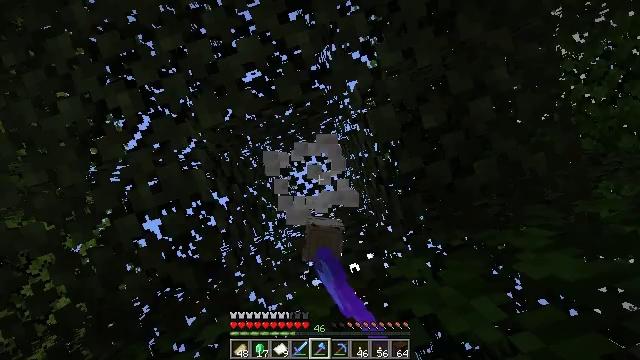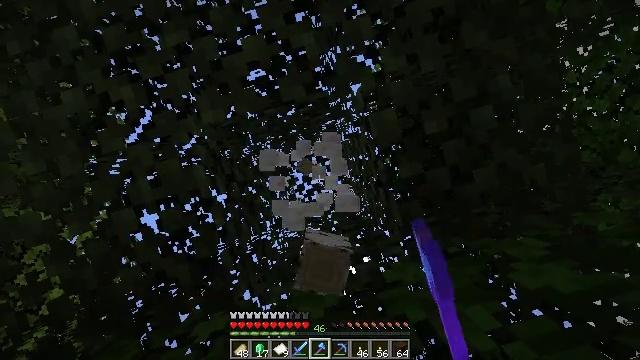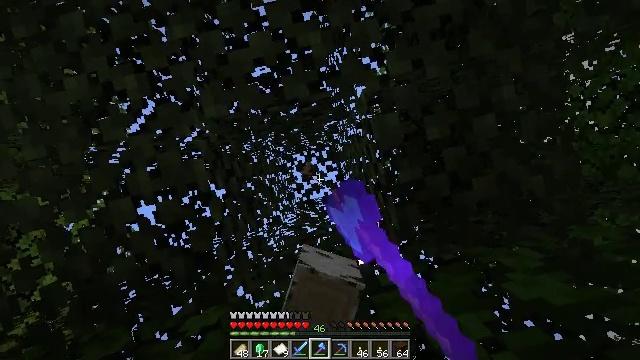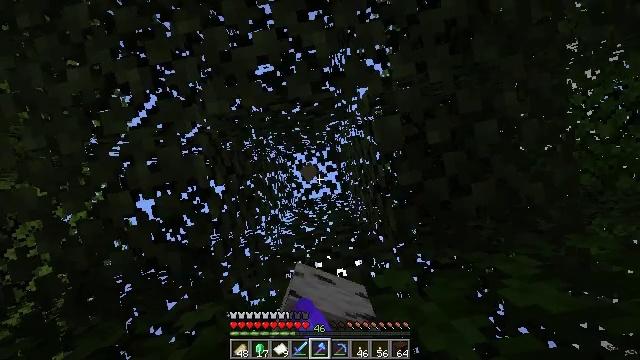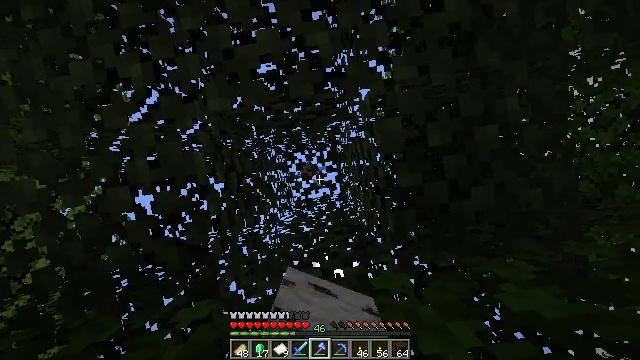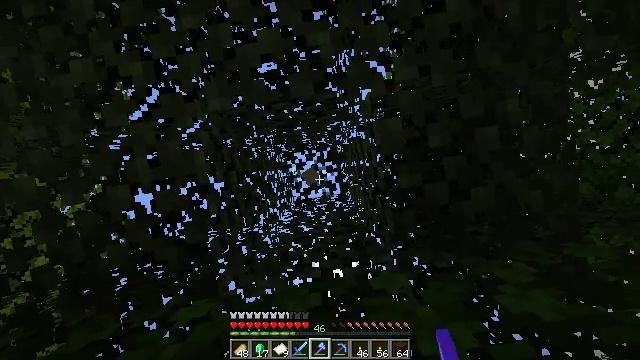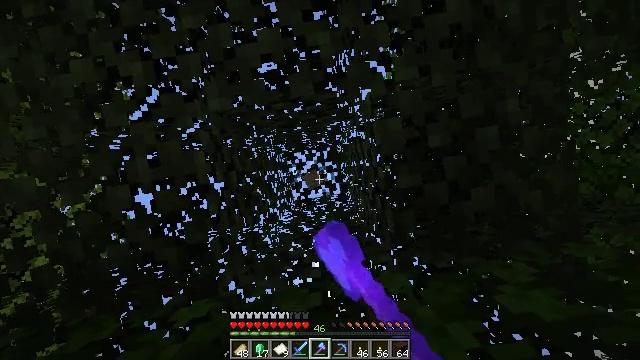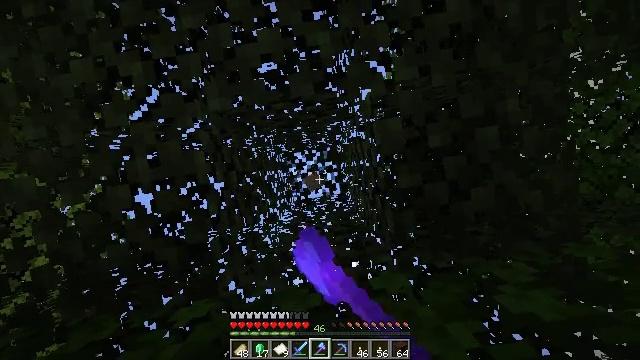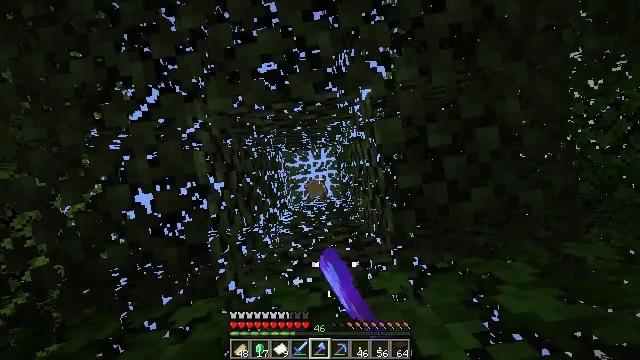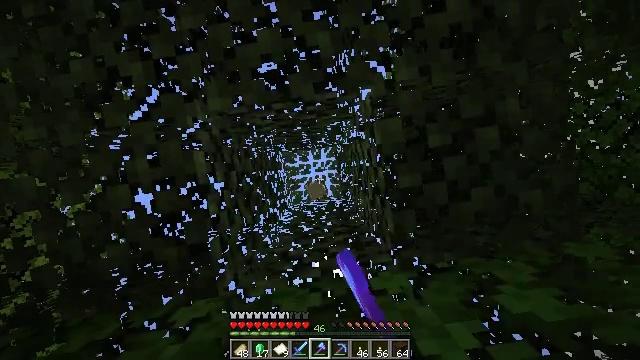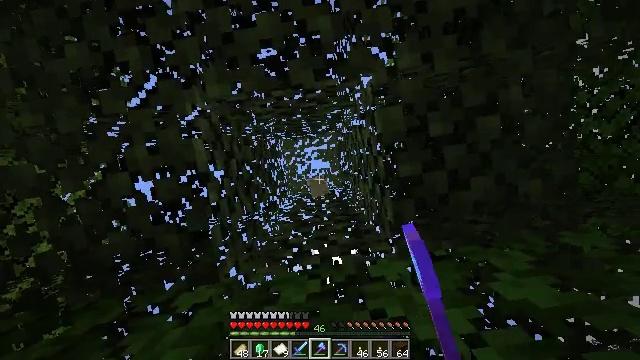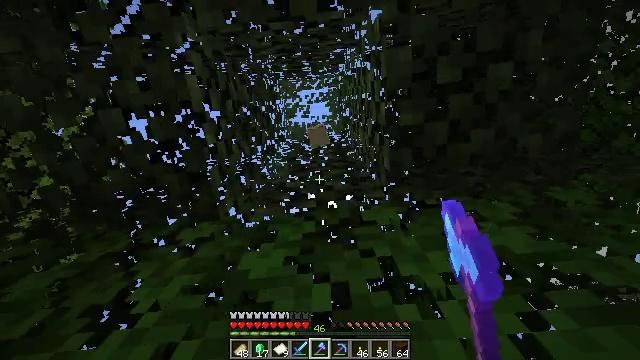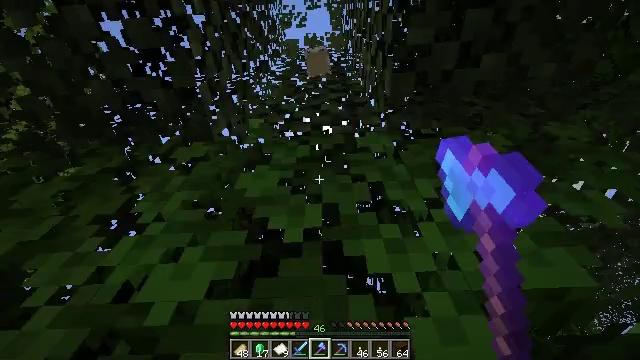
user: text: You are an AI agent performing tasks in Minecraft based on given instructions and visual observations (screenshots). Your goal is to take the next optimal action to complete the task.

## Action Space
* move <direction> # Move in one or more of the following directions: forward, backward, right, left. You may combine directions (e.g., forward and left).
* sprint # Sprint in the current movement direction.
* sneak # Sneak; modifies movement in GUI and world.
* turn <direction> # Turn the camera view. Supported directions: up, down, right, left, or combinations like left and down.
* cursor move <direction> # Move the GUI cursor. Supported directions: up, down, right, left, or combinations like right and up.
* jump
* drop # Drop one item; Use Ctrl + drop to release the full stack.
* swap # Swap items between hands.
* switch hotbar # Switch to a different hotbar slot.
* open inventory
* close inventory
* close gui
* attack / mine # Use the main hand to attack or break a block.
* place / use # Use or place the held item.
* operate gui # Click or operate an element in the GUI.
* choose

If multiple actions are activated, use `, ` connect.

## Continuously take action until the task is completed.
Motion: motion action
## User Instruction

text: Clear birch leaves to get saplings.
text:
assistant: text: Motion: turn right, attack / mine
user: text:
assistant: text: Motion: turn right, attack / mine
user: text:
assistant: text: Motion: turn right, attack / mine
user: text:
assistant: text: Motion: turn right, attack / mine
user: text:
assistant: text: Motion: attack / mine
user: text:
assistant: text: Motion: attack / mine
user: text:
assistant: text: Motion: attack / mine
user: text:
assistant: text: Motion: attack / mine
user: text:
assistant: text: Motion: attack / mine
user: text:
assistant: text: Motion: turn down, attack / mine
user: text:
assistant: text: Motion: turn right and down, attack / mine
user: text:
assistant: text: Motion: turn right and down, attack / mine
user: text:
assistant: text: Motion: attack / mine